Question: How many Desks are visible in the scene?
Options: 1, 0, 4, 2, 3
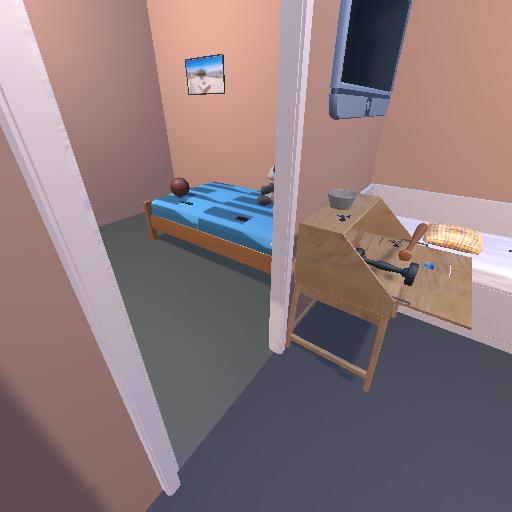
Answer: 1